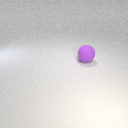
large purple rubber sphere